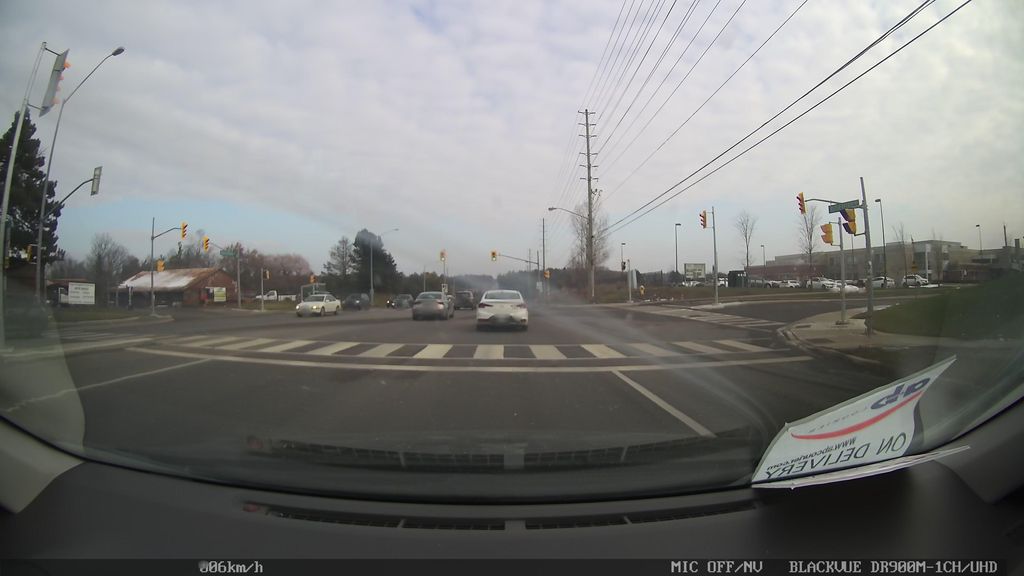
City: toronto